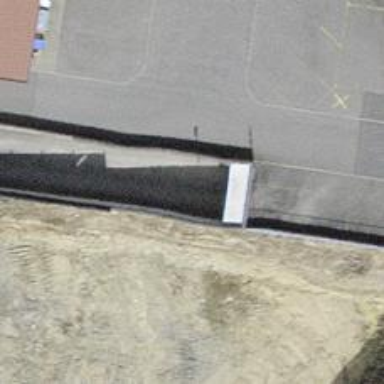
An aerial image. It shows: Parking entrance.